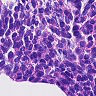
Metastatic tissue present: no